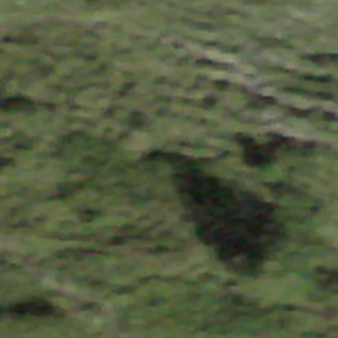
Label: other